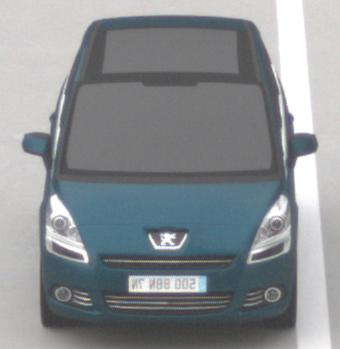
Make: Peugeot
Model: 5008 120 VTi
Detailed model: 5008 (I) Van
Model produced from: 2009/10
Model produced until: 2011/07
Doors: 5
Color: blue
Road condition: dry road
Daytime: morning or afternoon
Contrast: low contrast